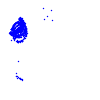
Particle: electron